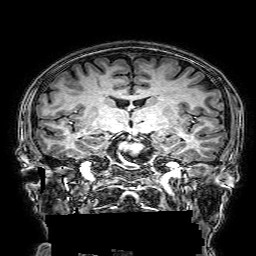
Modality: T1w
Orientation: sagittal
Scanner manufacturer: philips
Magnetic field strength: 3 T
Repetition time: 0.0096 s
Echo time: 0.0046 s